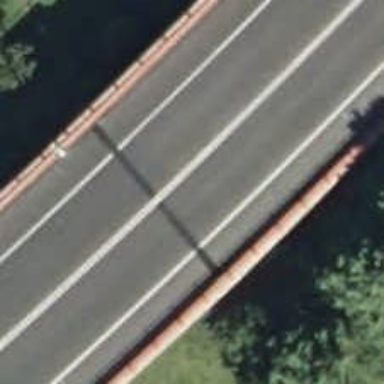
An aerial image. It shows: Motorway bridge with asphalt surface. It is part of trunk highway.